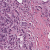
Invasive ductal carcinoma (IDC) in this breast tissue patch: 1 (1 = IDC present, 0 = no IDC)